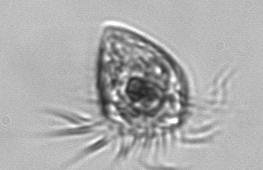
Label: Strombidium_morphotype1